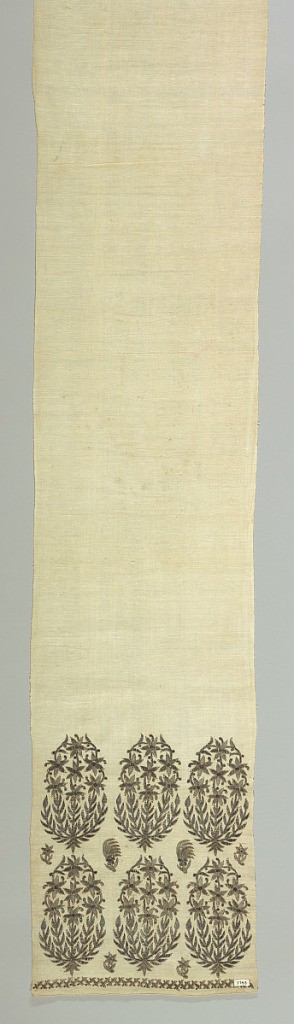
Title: Scarf
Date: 19th century
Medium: cotton, metallic thread Technique: embroidered
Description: Narrow scarf of cream muslin with sides embroidered in silver thread in a design showing detached group of flowers.